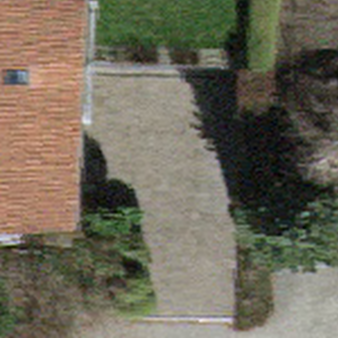
Label: other